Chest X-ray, AP view. Patient: 48 years old, sex F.
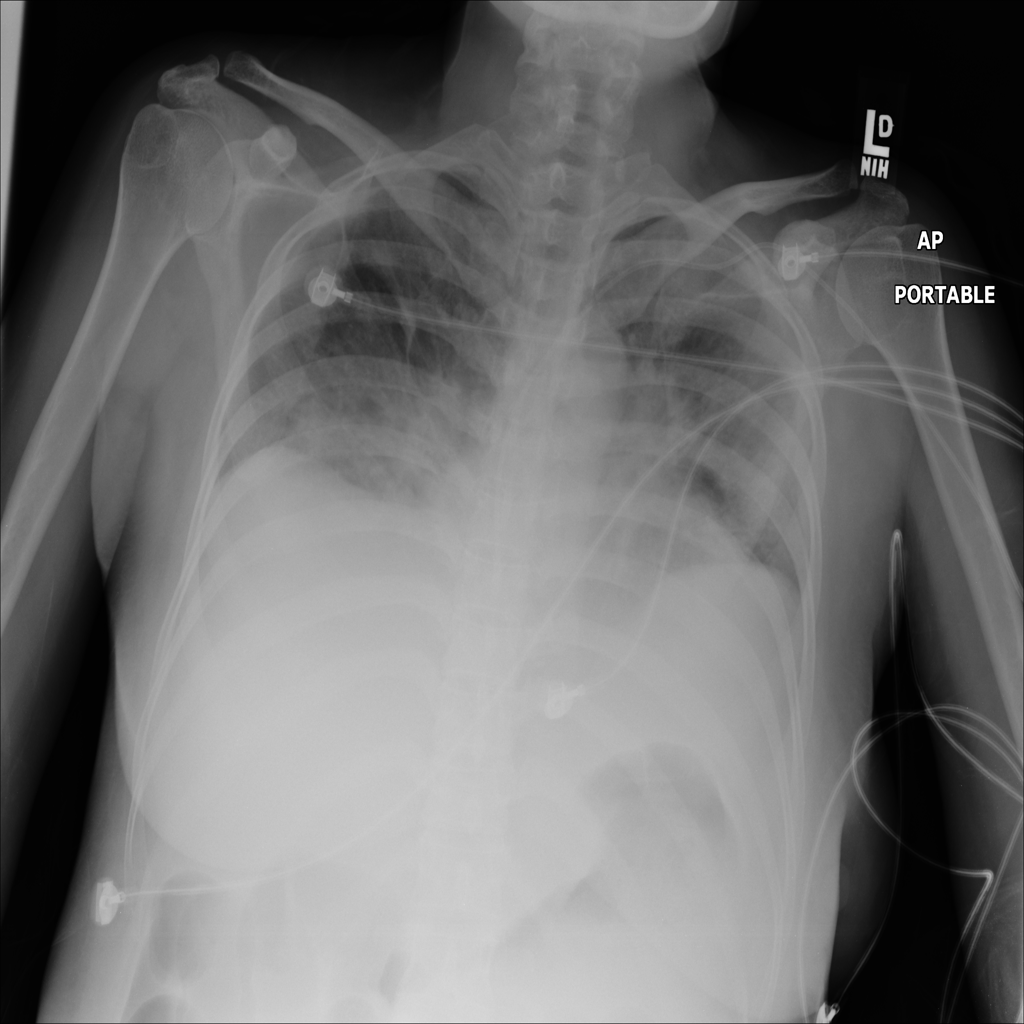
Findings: No Finding